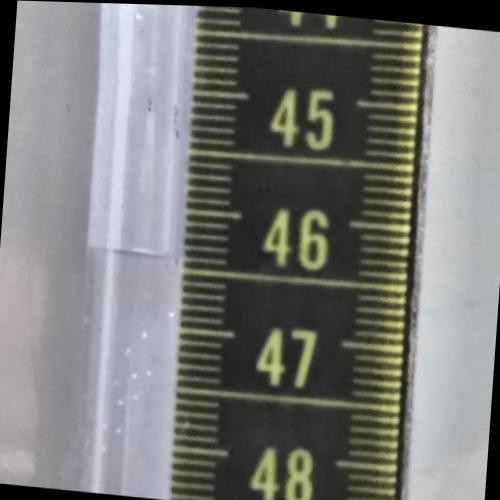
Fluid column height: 46.4 cm